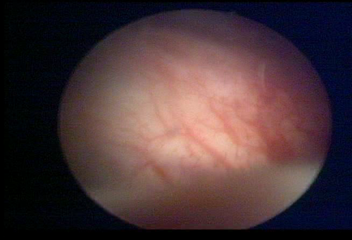
Modality: WLC
Class: Normal mucosa
Bladder cancer association: No